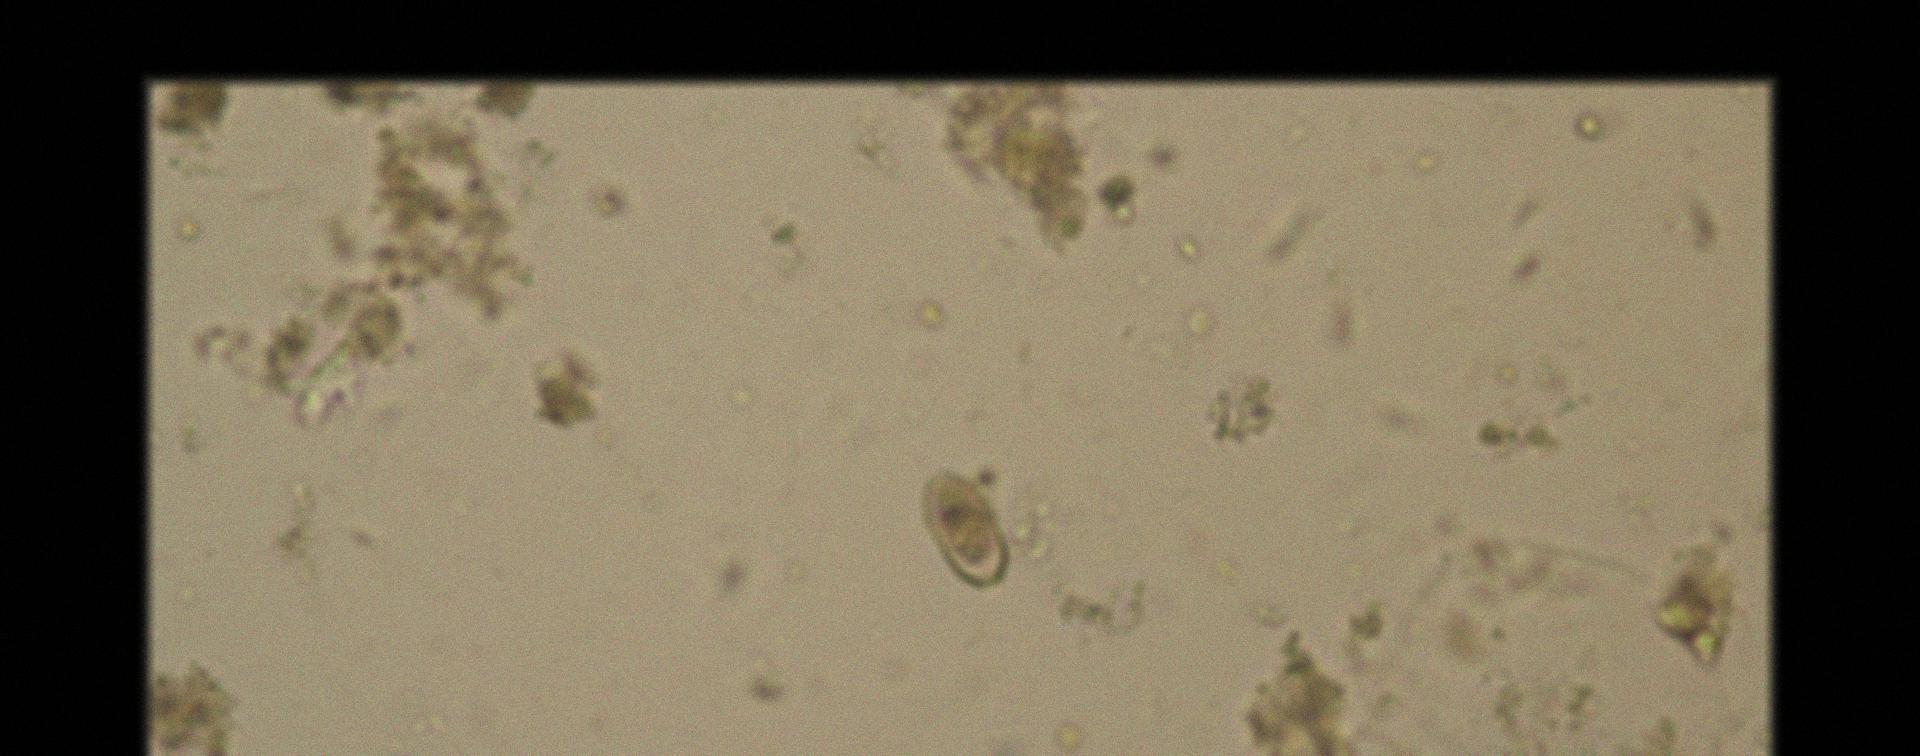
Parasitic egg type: Capillaria philippinensis